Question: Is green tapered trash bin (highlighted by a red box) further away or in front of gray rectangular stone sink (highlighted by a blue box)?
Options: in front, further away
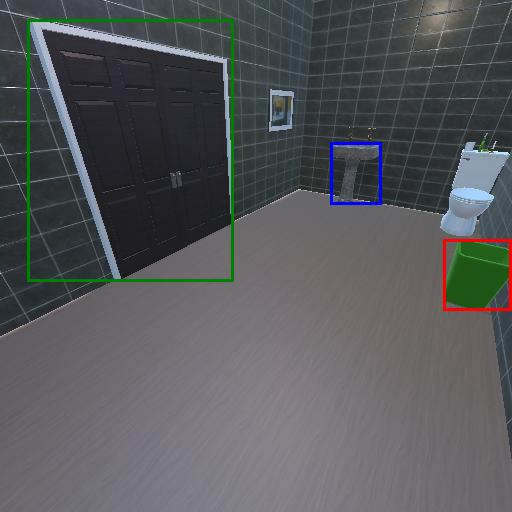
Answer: in front